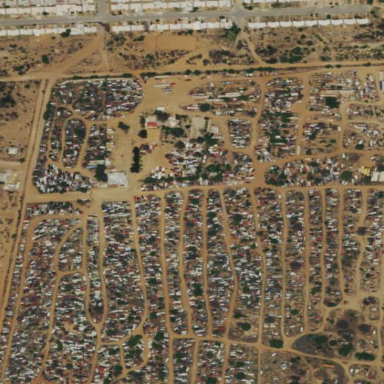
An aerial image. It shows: Industrial area designated for auto wrecking activities.